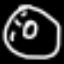
Label: donut